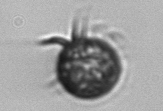
Label: Ciliophora